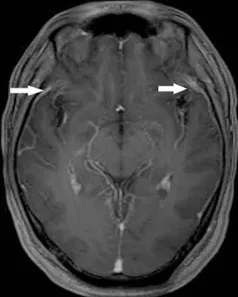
Contrast-enhanced and Diffusion-weighted Cranial MRI Scans on Day 3 of Admission and after 6 Months. On the third day of admission, post-contrast T1 MRI showed partial cerebellar surface enhancement.
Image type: radiology (mri)